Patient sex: M
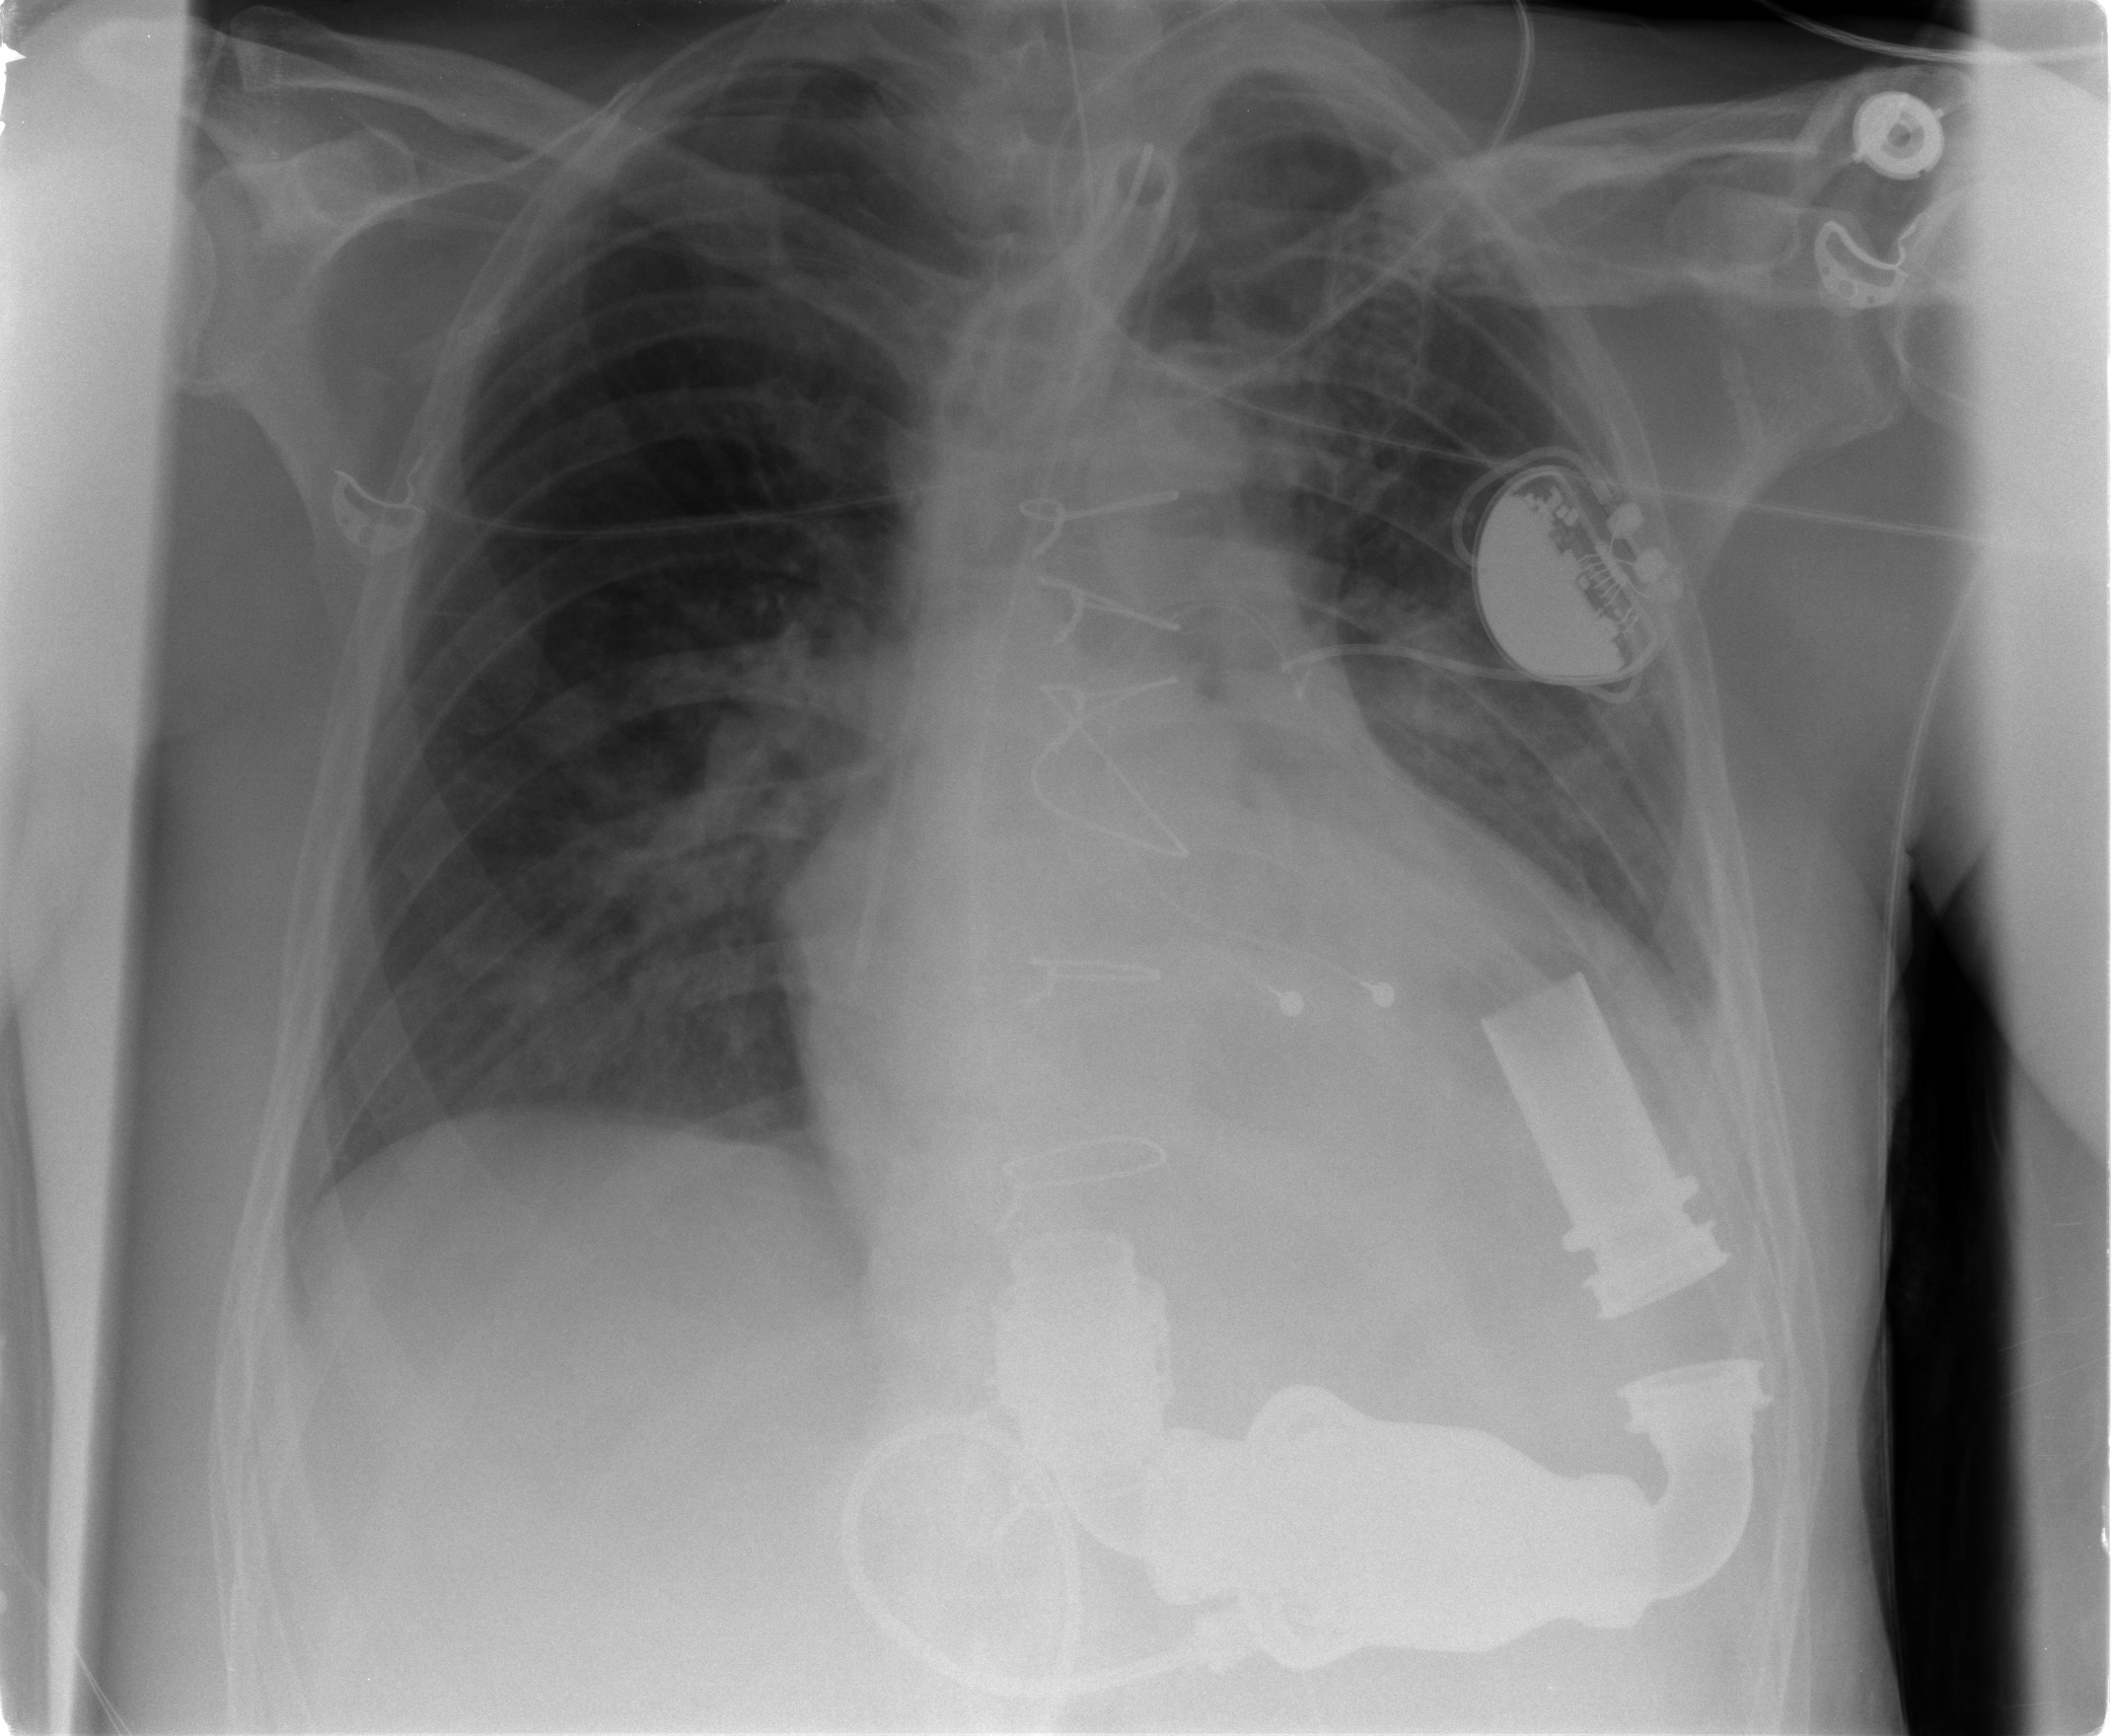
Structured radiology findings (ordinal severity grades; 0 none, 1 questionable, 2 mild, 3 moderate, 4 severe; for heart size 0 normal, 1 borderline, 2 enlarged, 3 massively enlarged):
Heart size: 1
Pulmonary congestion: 2
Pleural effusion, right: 0
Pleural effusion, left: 0
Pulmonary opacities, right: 2
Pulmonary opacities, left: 0
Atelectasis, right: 2
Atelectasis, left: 0